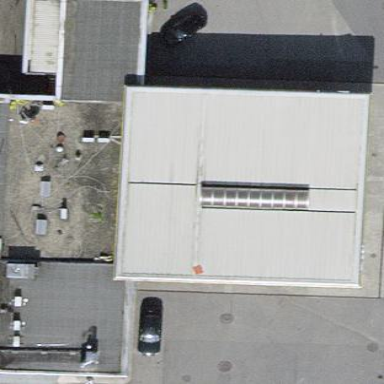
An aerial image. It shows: Building housing fuel station.